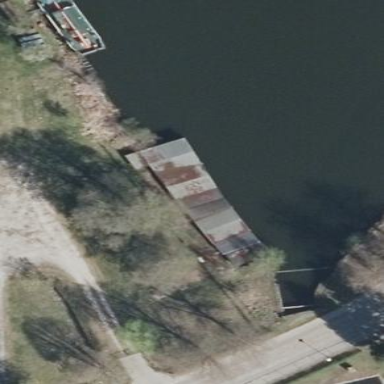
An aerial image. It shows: Boathouse building.